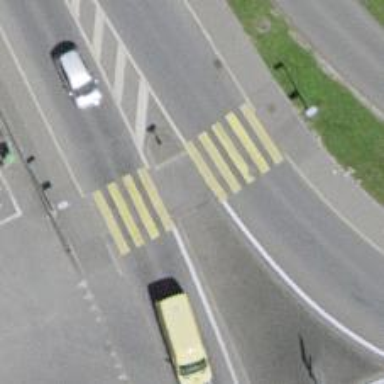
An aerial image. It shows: Zebra crossing with road island.